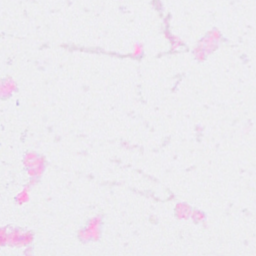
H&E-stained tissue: Breast